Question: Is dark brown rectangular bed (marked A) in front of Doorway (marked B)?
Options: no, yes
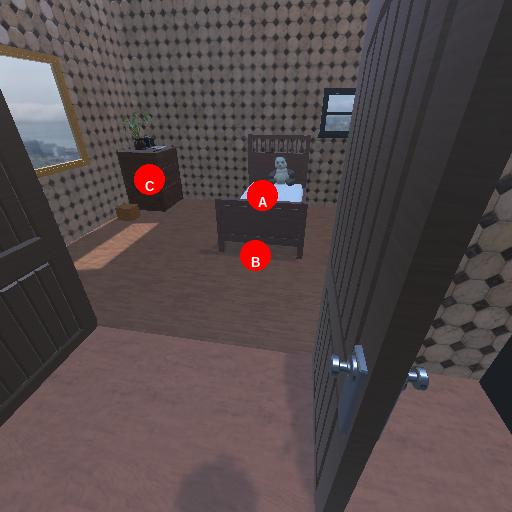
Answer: no